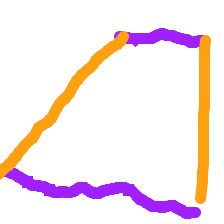
Shape: trapezoid